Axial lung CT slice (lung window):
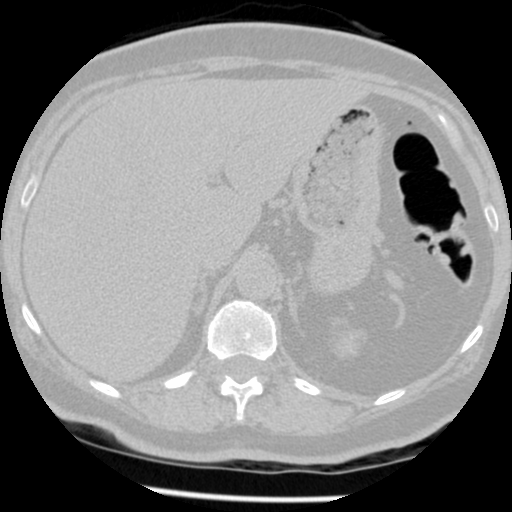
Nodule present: no